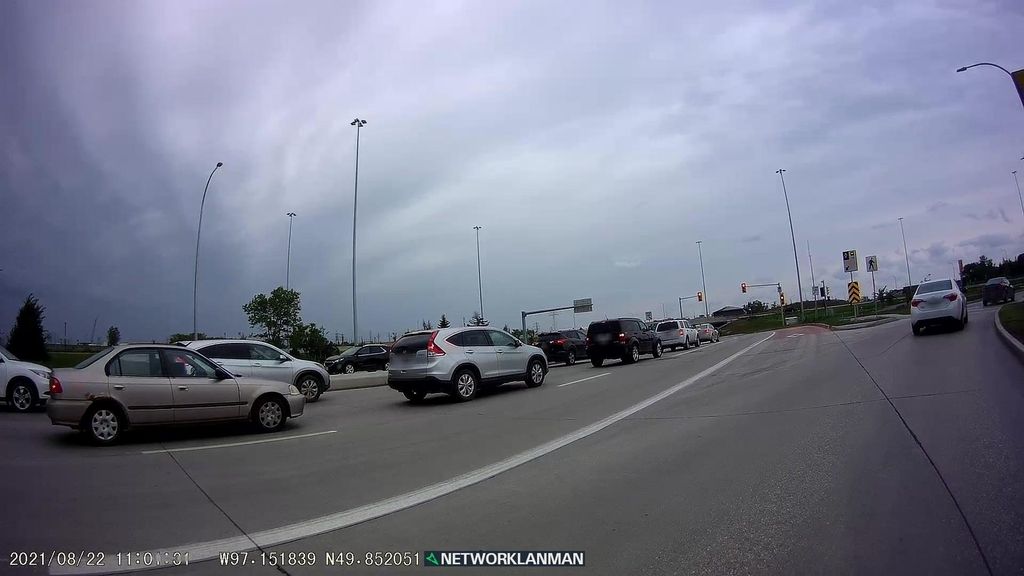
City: winnipeg